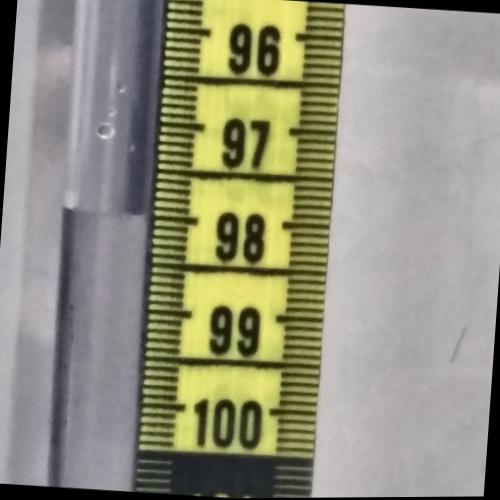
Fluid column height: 98.0 cm